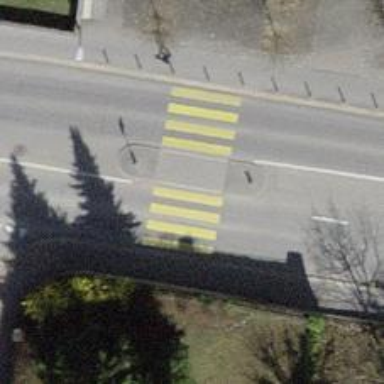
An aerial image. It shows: Asphalt road with sidewalks on both sides. The road is classified as primary highway.